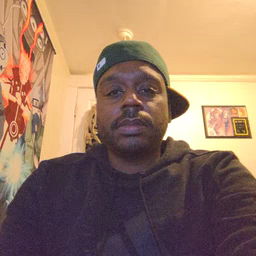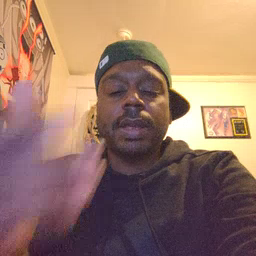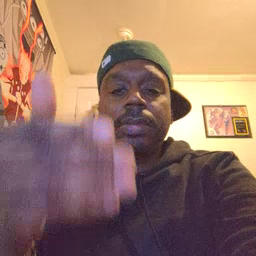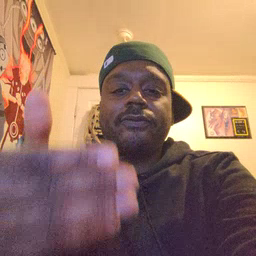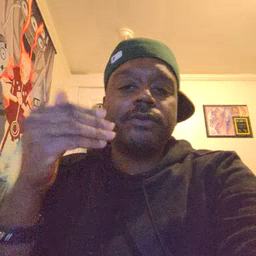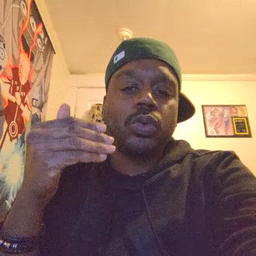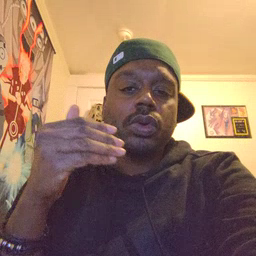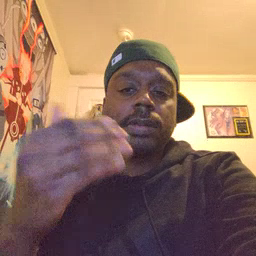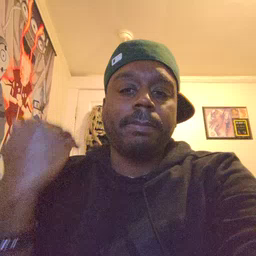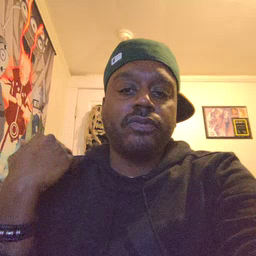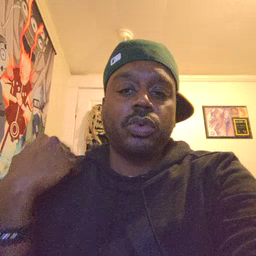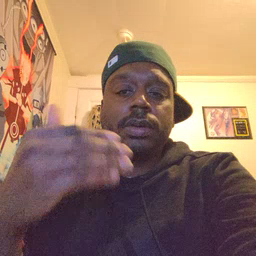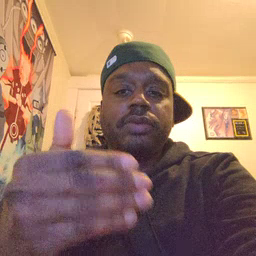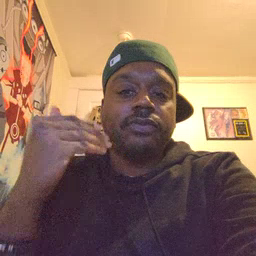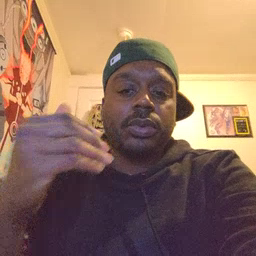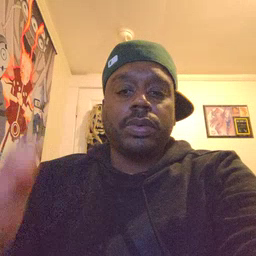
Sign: before